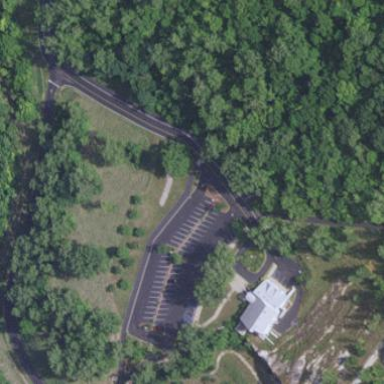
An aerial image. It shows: Parking area located at trailhead.